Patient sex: M
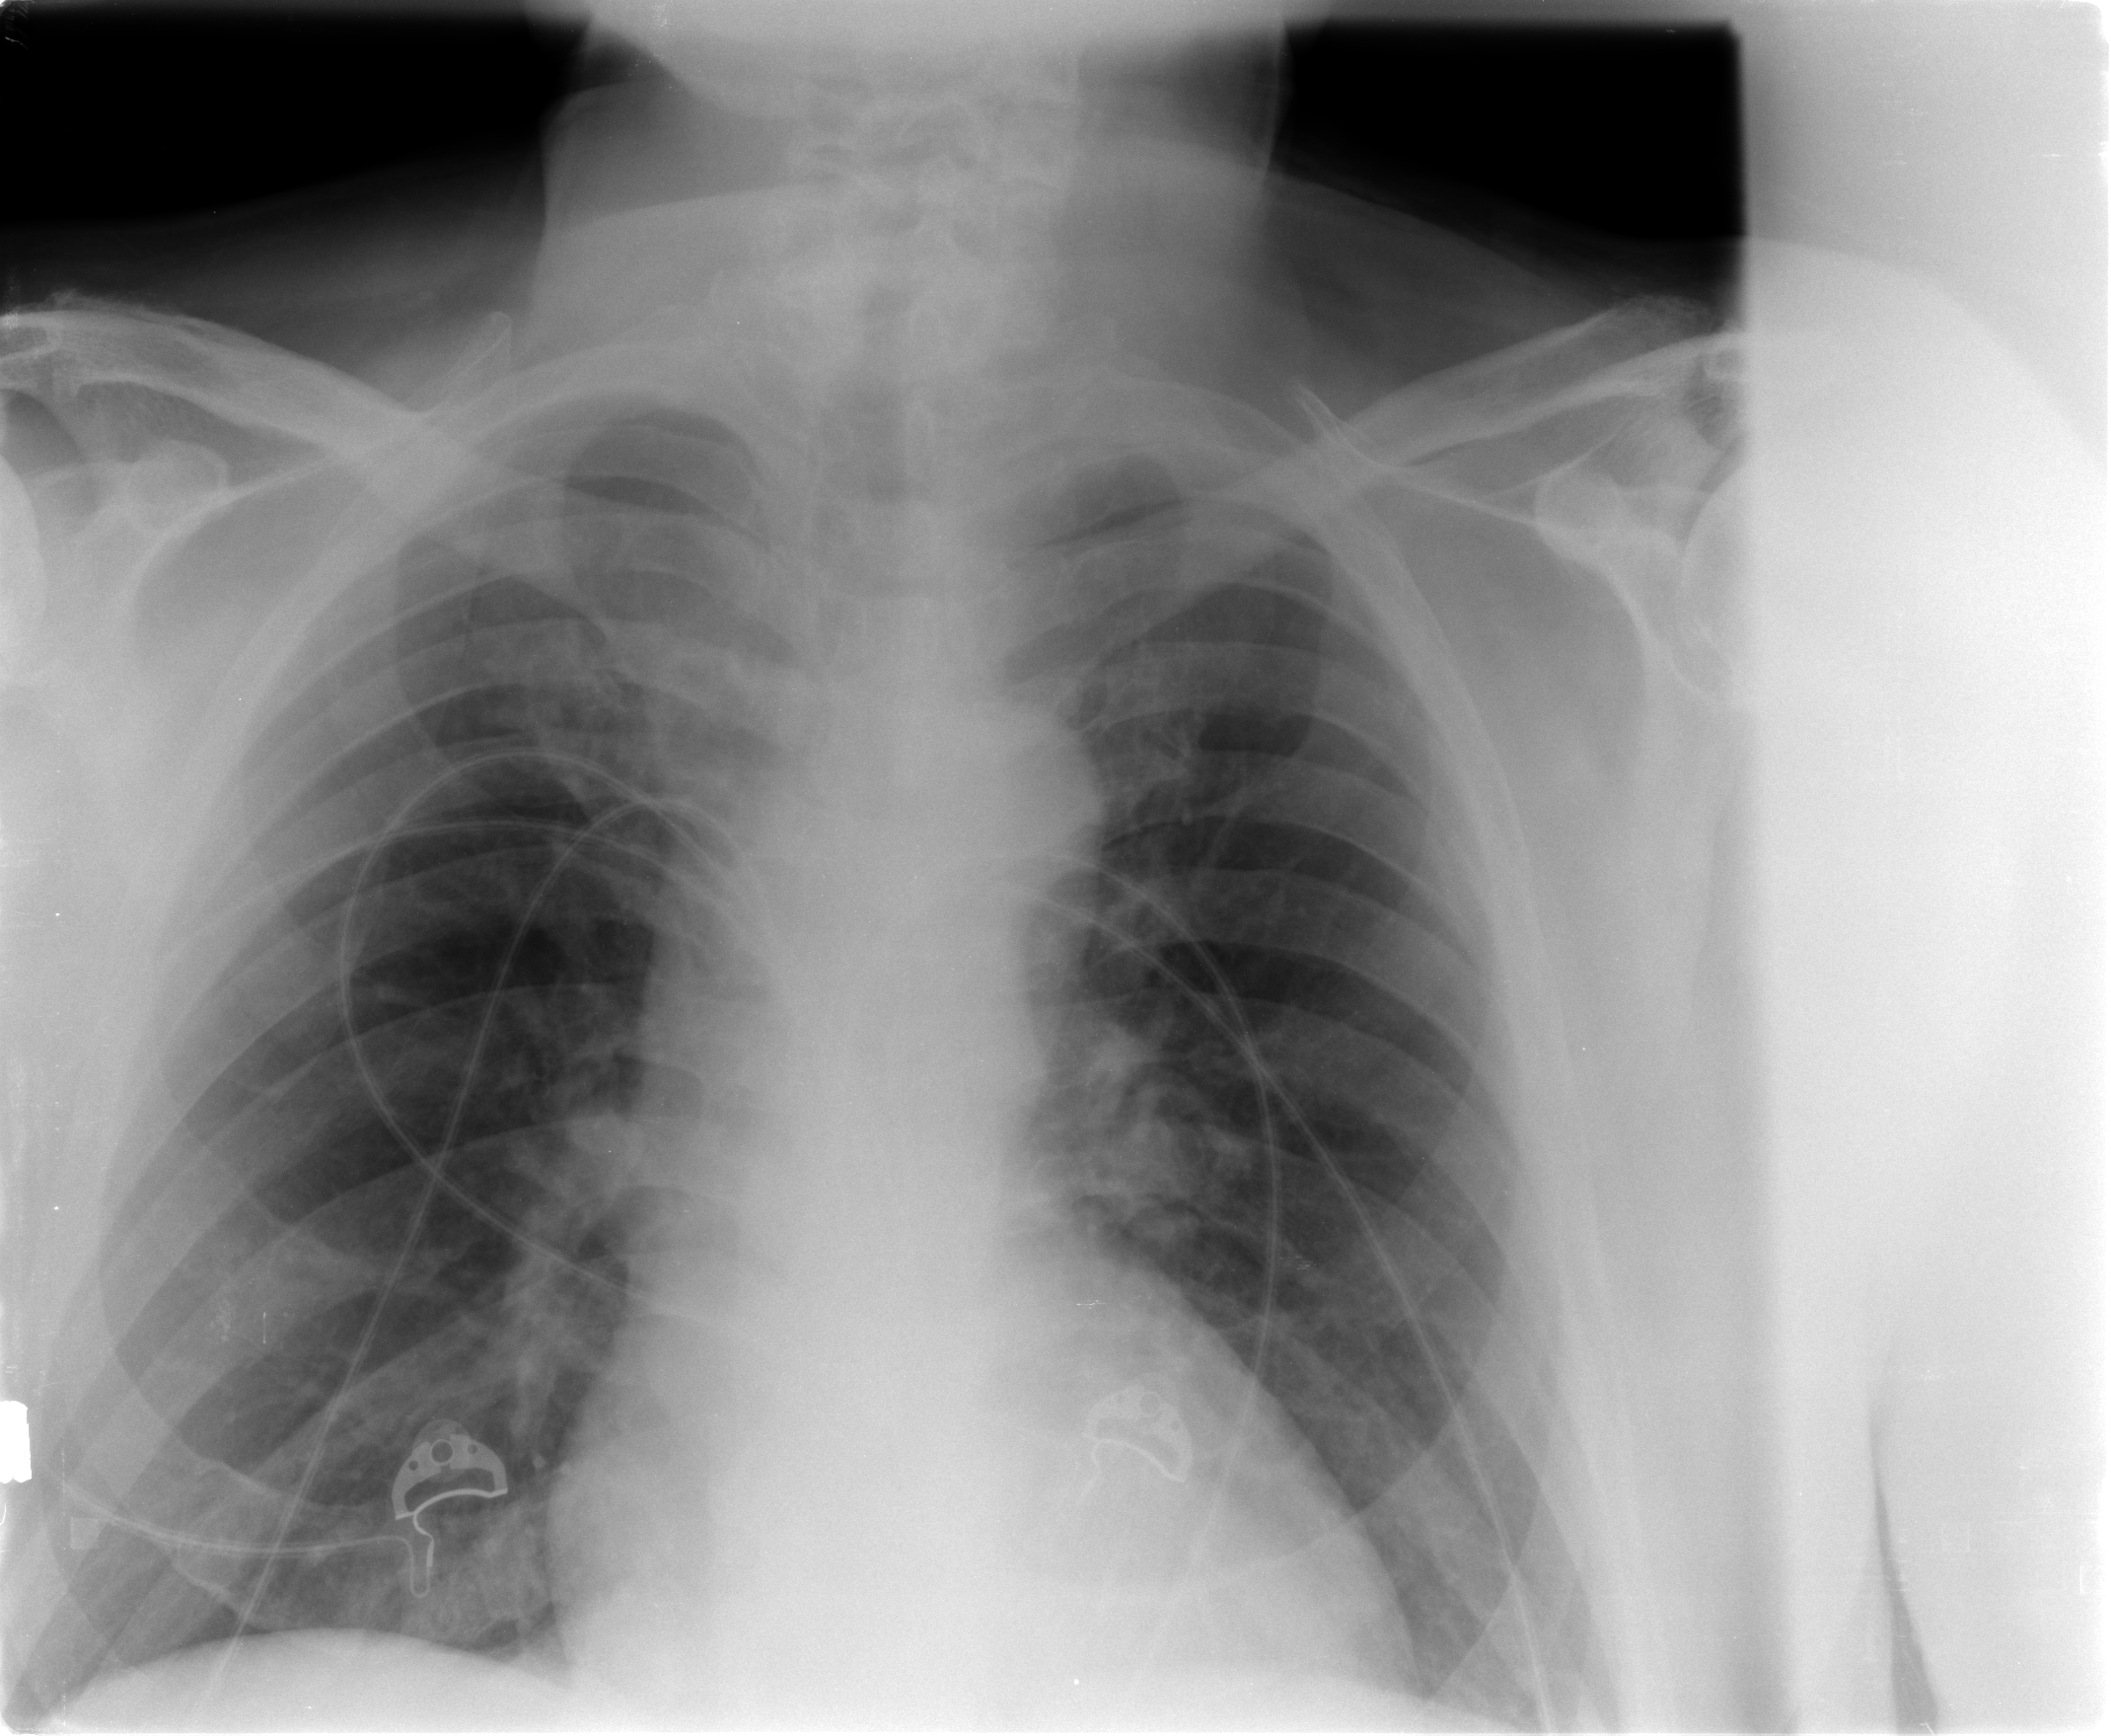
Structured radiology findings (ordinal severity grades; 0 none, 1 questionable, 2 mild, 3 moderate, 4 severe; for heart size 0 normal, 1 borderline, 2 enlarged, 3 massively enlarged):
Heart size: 0
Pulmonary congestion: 0
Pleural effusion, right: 0
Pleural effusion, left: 1
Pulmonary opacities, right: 0
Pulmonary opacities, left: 0
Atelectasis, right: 0
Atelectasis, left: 1